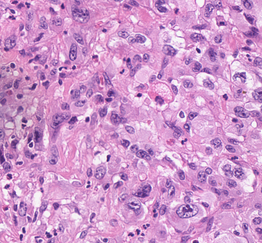
Tumor epithelial tissue: yes
Tumor-associated stroma tissue: yes
Normal tissue: no